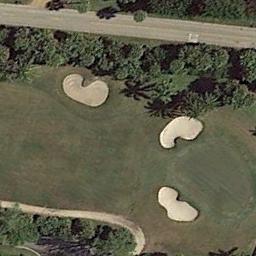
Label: golf_course